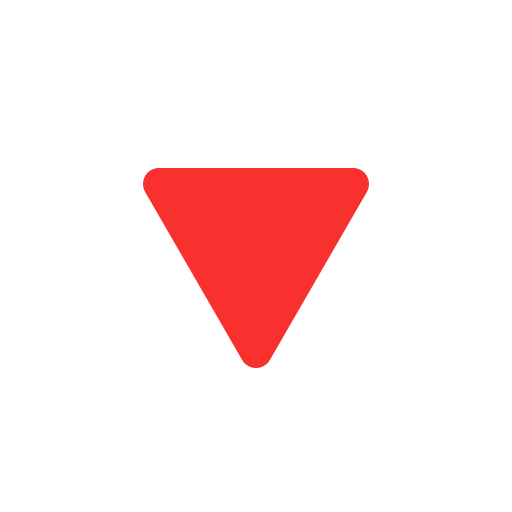
red triangle pointed down flat